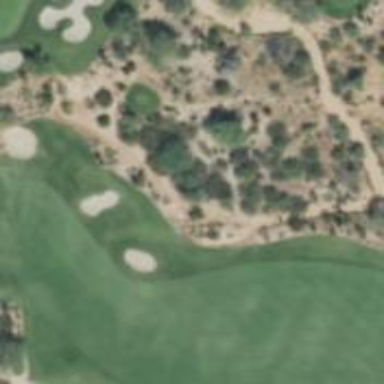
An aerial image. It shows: Golf fairway in the image.